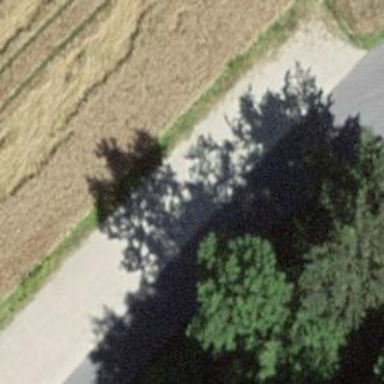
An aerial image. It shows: Unclassified road with asphalt surface.